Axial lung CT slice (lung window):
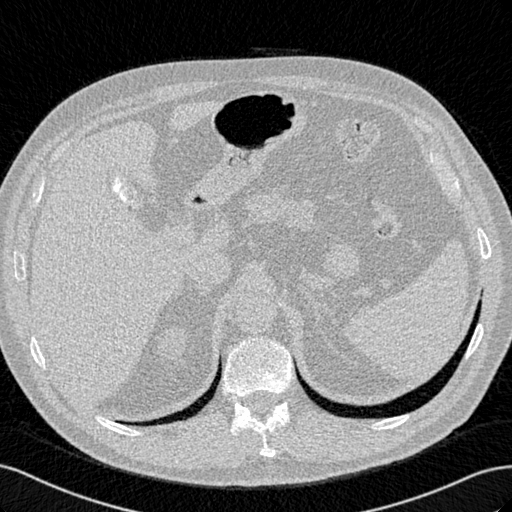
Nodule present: no